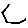
Label: hexagon